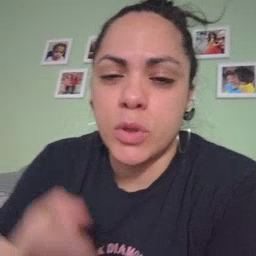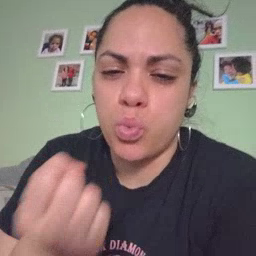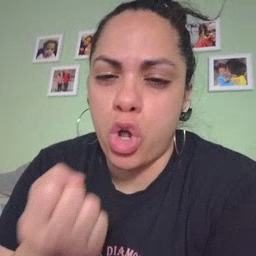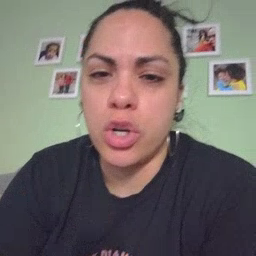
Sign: drawer